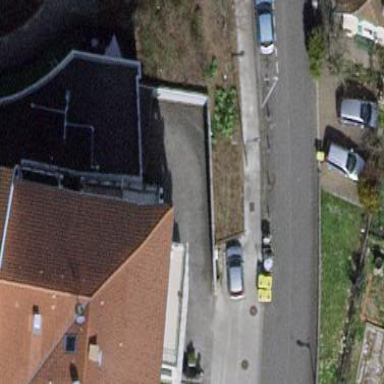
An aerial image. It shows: Service building with flat roof.